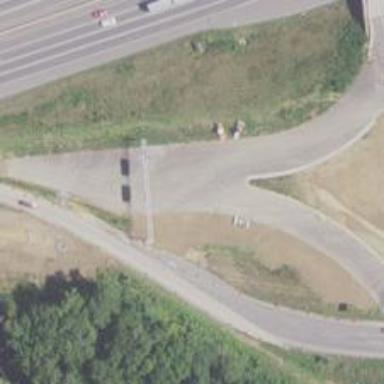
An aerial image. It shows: Motorway link at Diverging Diamond Interchange (DDI) junction.